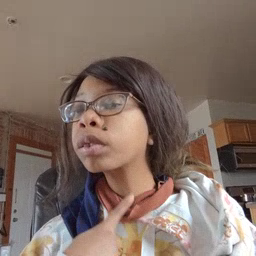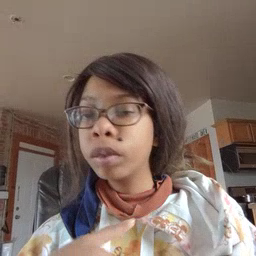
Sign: thirsty